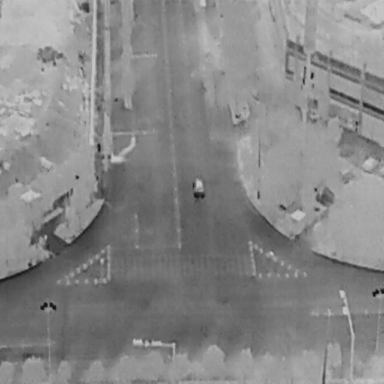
There are two Cars in the infrared image.